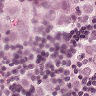
Metastatic tissue present: yes